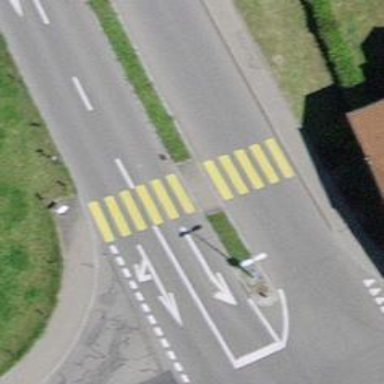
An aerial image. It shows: Zebra crossing with island.